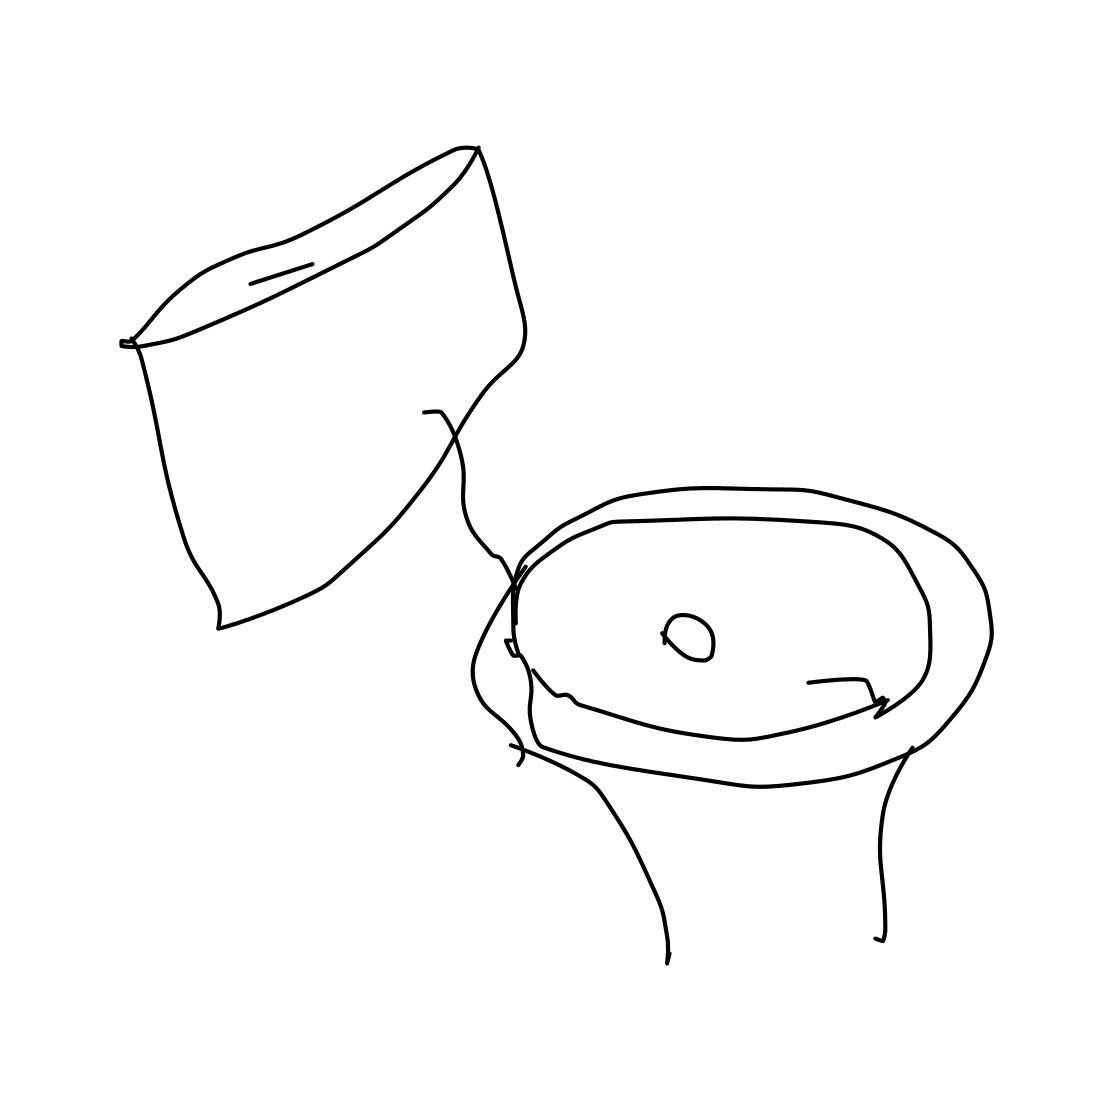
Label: toilet